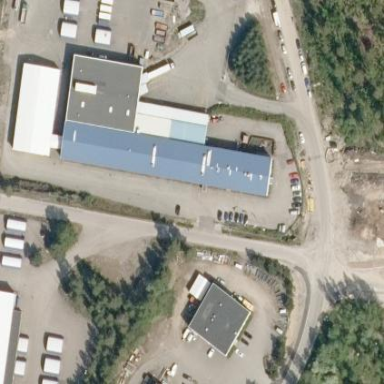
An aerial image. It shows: Industrial building.